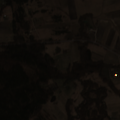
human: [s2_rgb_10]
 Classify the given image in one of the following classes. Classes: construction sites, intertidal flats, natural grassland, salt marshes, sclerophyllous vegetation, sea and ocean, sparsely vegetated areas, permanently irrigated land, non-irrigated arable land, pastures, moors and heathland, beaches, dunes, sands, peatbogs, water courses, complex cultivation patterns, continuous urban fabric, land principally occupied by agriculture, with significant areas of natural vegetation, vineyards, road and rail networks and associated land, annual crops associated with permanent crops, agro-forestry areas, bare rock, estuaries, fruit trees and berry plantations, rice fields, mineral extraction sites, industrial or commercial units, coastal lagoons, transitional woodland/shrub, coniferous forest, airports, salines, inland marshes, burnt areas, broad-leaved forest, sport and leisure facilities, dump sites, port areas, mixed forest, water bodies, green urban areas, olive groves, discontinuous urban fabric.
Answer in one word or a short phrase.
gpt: non-irrigated arable land, complex cultivation patterns, land principally occupied by agriculture, with significant areas of natural vegetation, broad-leaved forest, coniferous forest